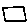
Label: square